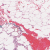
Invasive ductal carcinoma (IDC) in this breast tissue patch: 0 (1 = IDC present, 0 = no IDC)